Question: I'm working in a master-detail app, and my activity_twopane has a button bar (which I would like to place) at the bottom of the details pane. I can place it under the fragments detail, but I can't get it to align to the bottom no matter what.
I have it working fine in single pane mode, using 'android:layout_weight="1"', but even with the warning for using nested weights, it doesn't work in two pane mode.
This is what it looks like now:

And this is the layout xml I've got so far:
'''
<LinearLayout xmlns:android="http://schemas.android.com/apk/res/android"
xmlns:tools="http://schemas.android.com/tools"
android:layout_width="match_parent"
android:layout_height="match_parent"
android:layout_marginLeft="16dp"
android:layout_marginRight="16dp"
android:baselineAligned="false"
android:divider="?android:attr/dividerHorizontal"
android:orientation="horizontal"
android:showDividers="middle"
tools:context=".DocumentoListActivity" >
<fragment
android:id="@+id/documento_list"
android:name="br.com.DocumentoListFragment"
android:layout_width="0dp"
android:layout_height="match_parent"
android:layout_weight="1"
tools:layout="@android:layout/list_content" />
<LinearLayout
android:layout_width="0dp"
android:layout_height="wrap_content"
android:layout_weight="3"
android:orientation="vertical">
<FrameLayout
android:id="@+id/documento_detail_container"
android:layout_width="match_parent"
android:layout_height="fill_parent" />
<LinearLayout
android:id="@+id/documento_twopane_buttons"
style="android:attr/buttonBarStyle"
android:layout_width="fill_parent"
android:layout_height="wrap_content"
android:orientation="horizontal" >
<Button
android:id="@+id/documento_twopane_buttonBaixar"
style="?android:attr/buttonBarButtonStyle"
android:layout_width="wrap_content"
android:layout_height="wrap_content"
android:text="Button 1" />
<Button
android:id="@+id/documento_twopane_buttonAssinar"
style="?android:attr/buttonBarButtonStyle"
android:layout_width="wrap_content"
android:layout_height="wrap_content"
android:text="Button 2" />
</LinearLayout>
</LinearLayout>
</LinearLayout>
'''
As my button bar is inside a 'LinearLayout', I can't use a 'RelativeLayout with android:layout_alignParentBottom="true"' in it.
## Question
Is this doable with 'LinearLayout's or do I have to change everything and put it into a 'RelativeLayout' ??
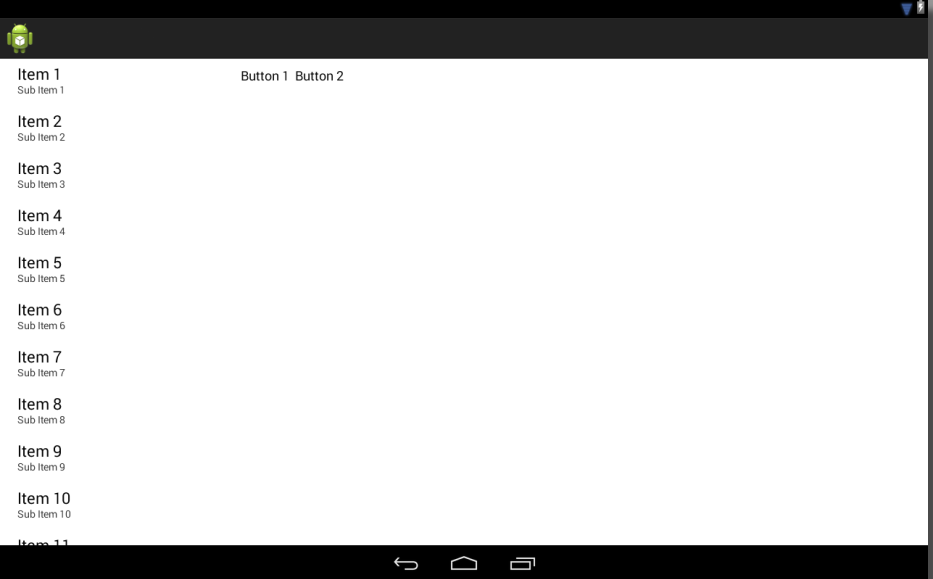
Answer: Even though @twntee's answer seemed like it worked fine, if text on the right pane was too long, it ended up on top of the buttons, making them unreachable. So I had to make a few switches. So now I had to make use of nested weights, but at least there was no need for those nested 'LinearLayouts':
'''
<LinearLayout xmlns:android="http://schemas.android.com/apk/res/android"
xmlns:tools="http://schemas.android.com/tools"
android:layout_width="match_parent"
android:layout_height="match_parent"
android:layout_marginLeft="16dp"
android:layout_marginRight="16dp"
android:baselineAligned="false"
android:orientation="horizontal"
android:showDividers="middle"
tools:context=".DocumentoListActivity" >
<fragment
android:id="@+id/documento_list"
android:name="br.com.DocumentoListFragment"
android:layout_width="0dp"
android:layout_height="match_parent"
android:layout_weight="1"
tools:layout="@android:layout/list_content" />
<LinearLayout
android:layout_width="0dp"
android:layout_height="match_parent"
android:layout_weight="3"
android:orientation="vertical" >
<FrameLayout
android:id="@+id/documento_detail_container"
android:layout_width="match_parent"
android:layout_height="0dp"
android:layout_weight="1"
tools:context=".DocumentoDetailActivity"
tools:ignore="MergeRootFrame,NestedWeights" />
<LinearLayout
android:id="@+id/documento_twopane_buttons"
style="android:attr/buttonBarStyle"
android:layout_width="fill_parent"
android:layout_height="wrap_content"
android:gravity="bottom"
android:orientation="horizontal" >
<Button
android:id="@+id/documento_twopane_buttonOne"
style="?android:attr/buttonBarButtonStyle"
android:layout_width="wrap_content"
android:layout_height="wrap_content"
android:text="@string/button_one" />
<Button
android:id="@+id/documento_twopane_buttonTwo"
style="?android:attr/buttonBarButtonStyle"
android:layout_width="wrap_content"
android:layout_height="wrap_content"
android:text="@string/button_two" />
</LinearLayout>
</LinearLayout>
</LinearLayout>
'''